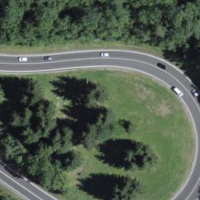
EUNIS habitat code: 45
Species observed at this site:
Corvus cornix